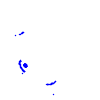
Particle: kaon